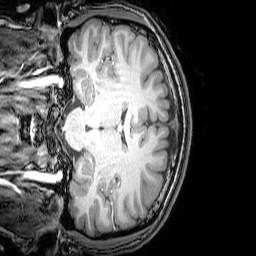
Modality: T1w
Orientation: coronal
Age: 24
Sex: male
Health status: healthy
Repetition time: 0.081 s
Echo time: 0.037 s